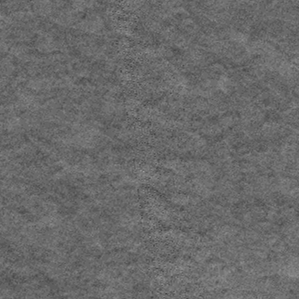
Label: frost